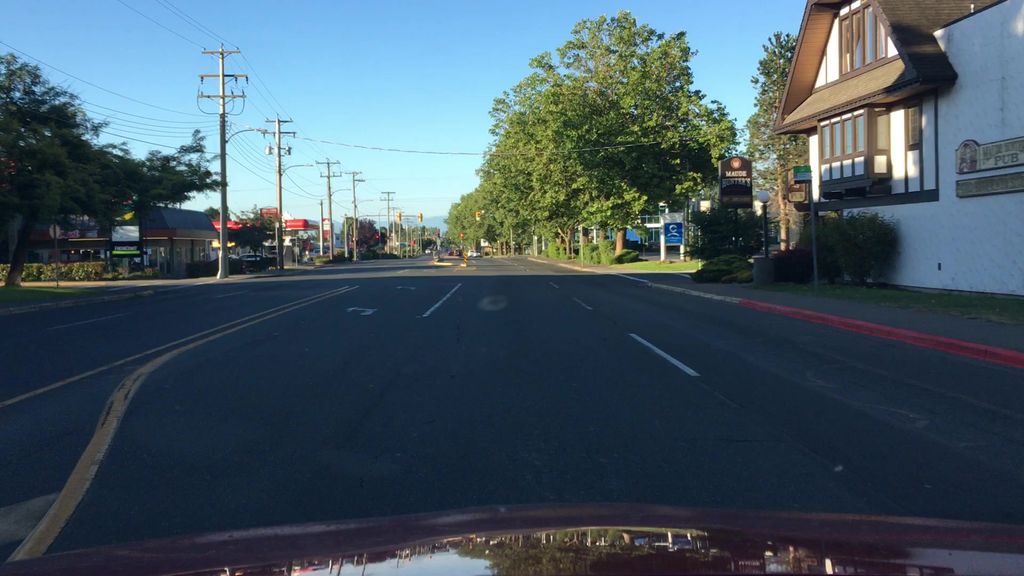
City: victoria